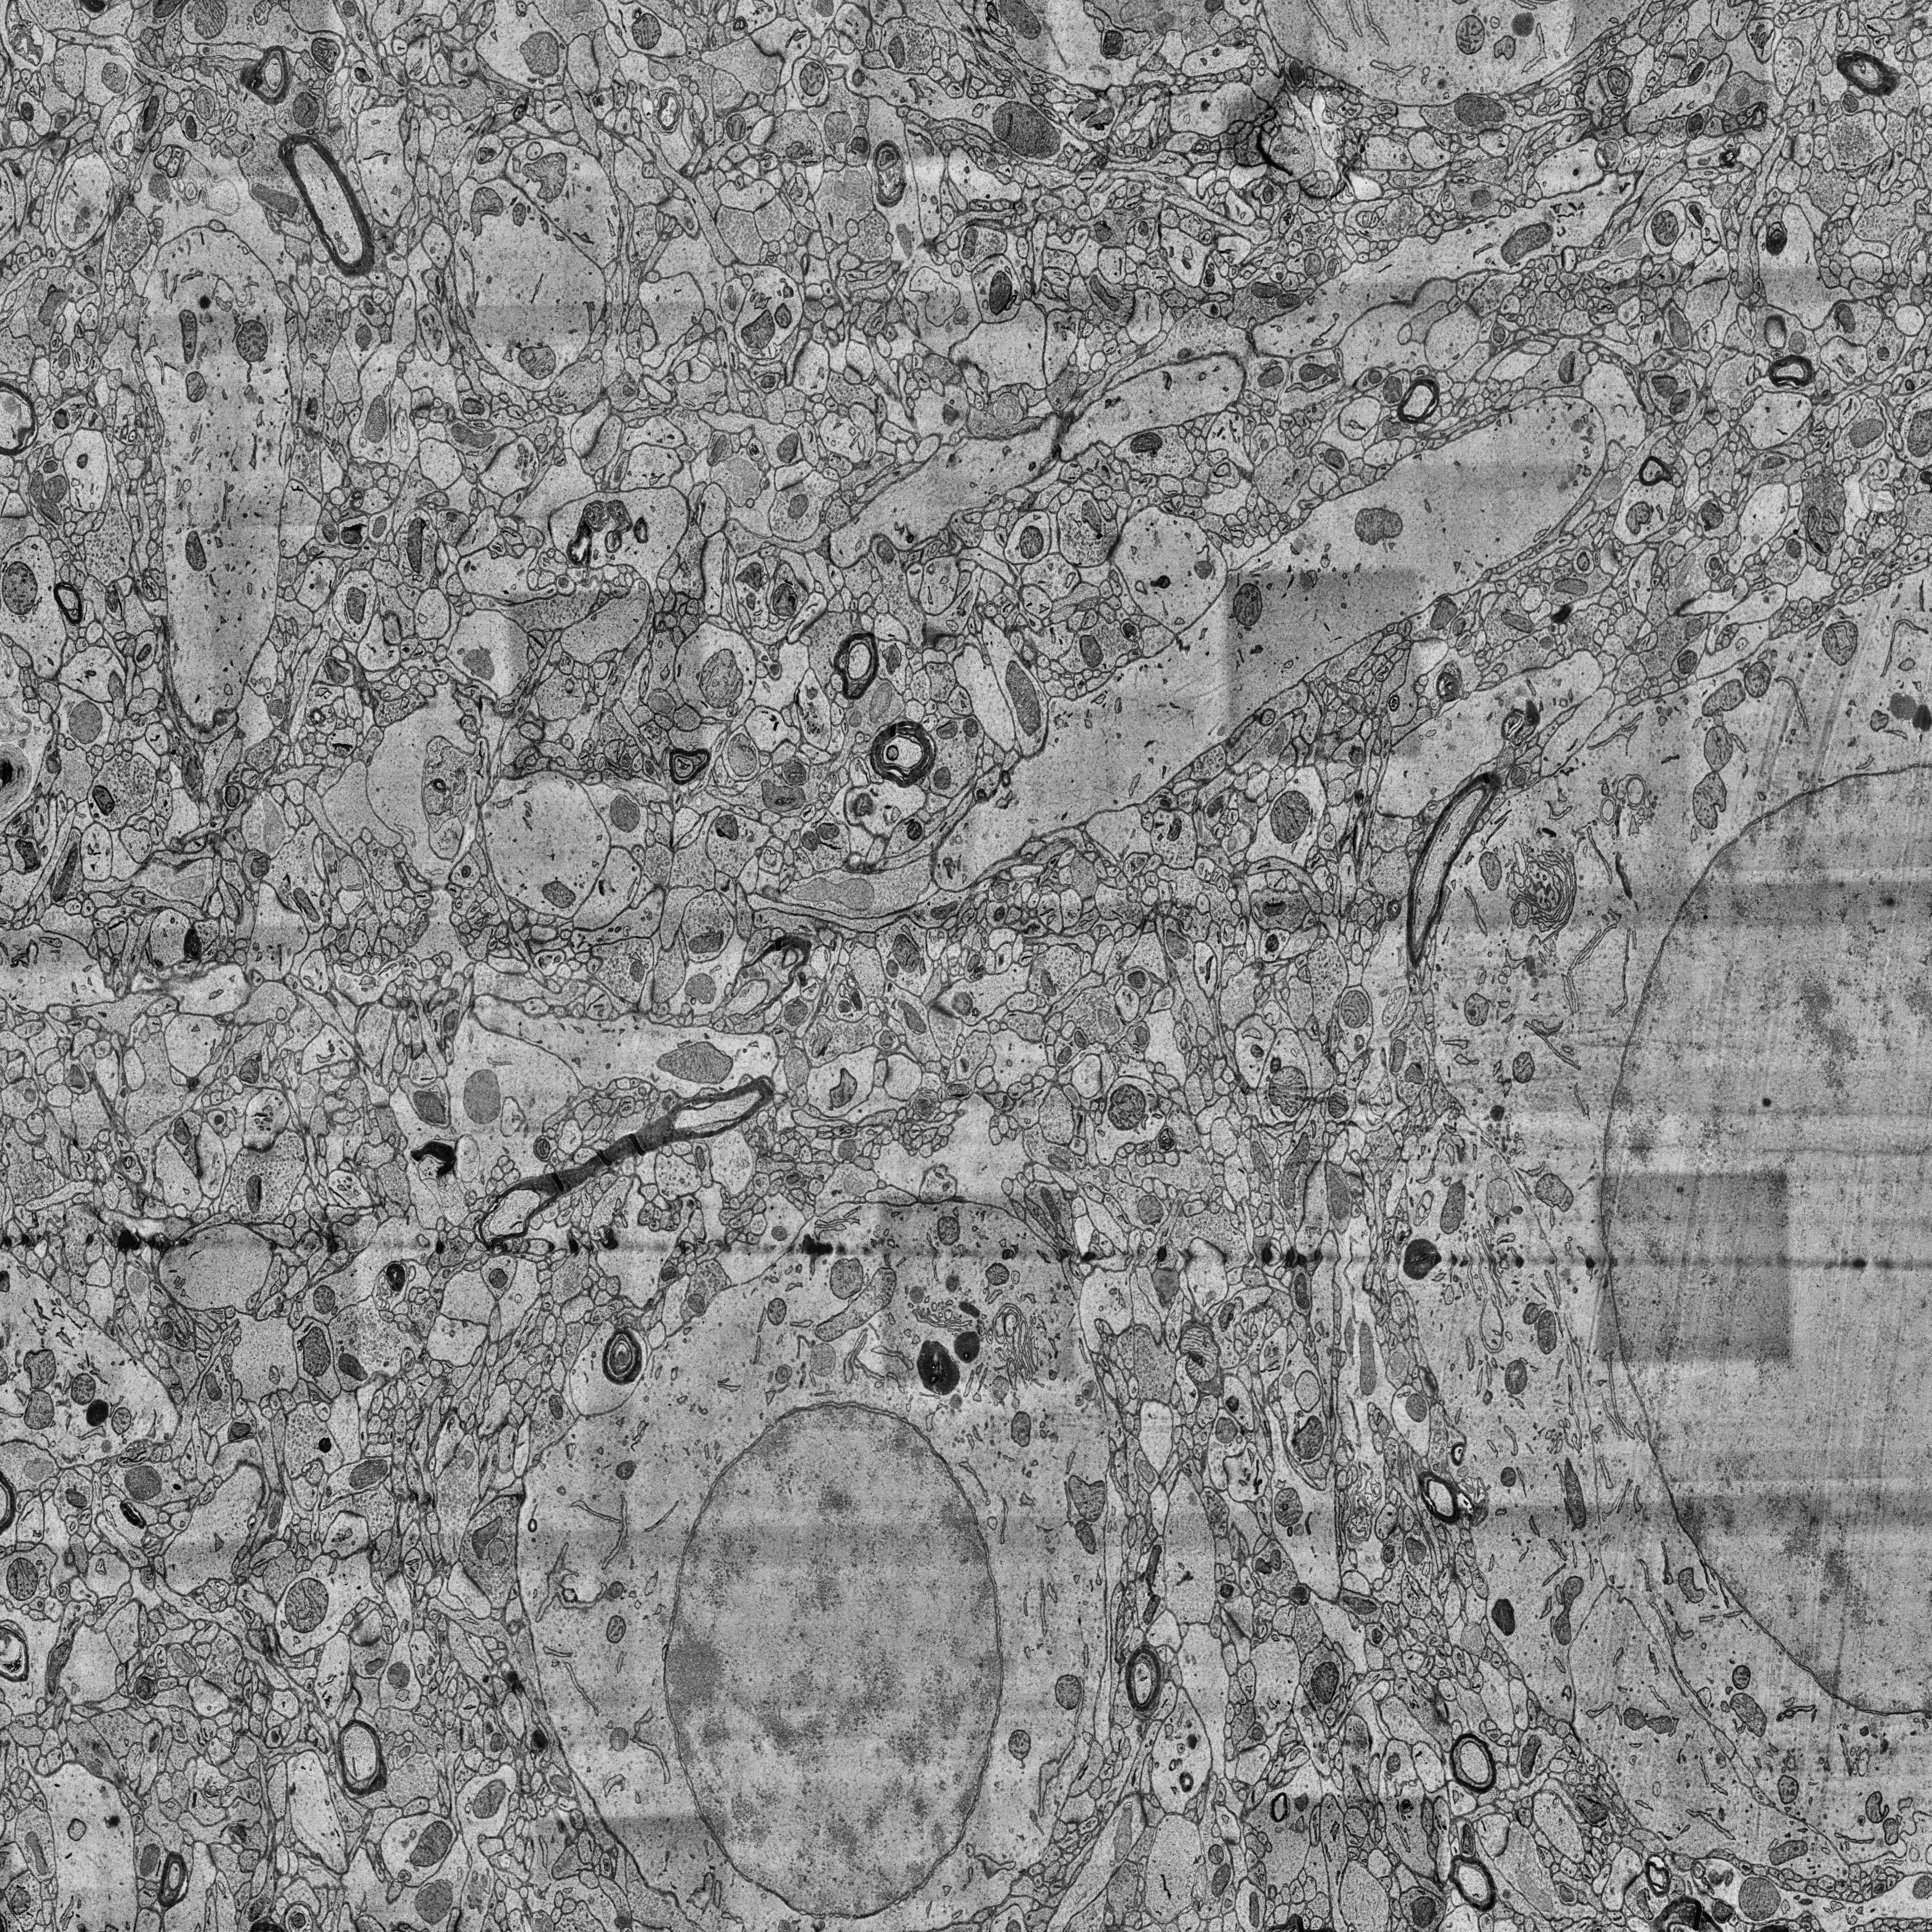
Electron microscopy slice of human cortex tissue
Slice depth (z): 374
Mitochondria instances in slice: 422